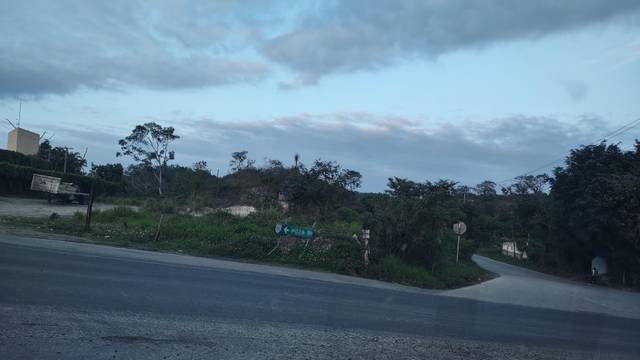
Region: Mexico
Coordinates: 20.463, -97.306